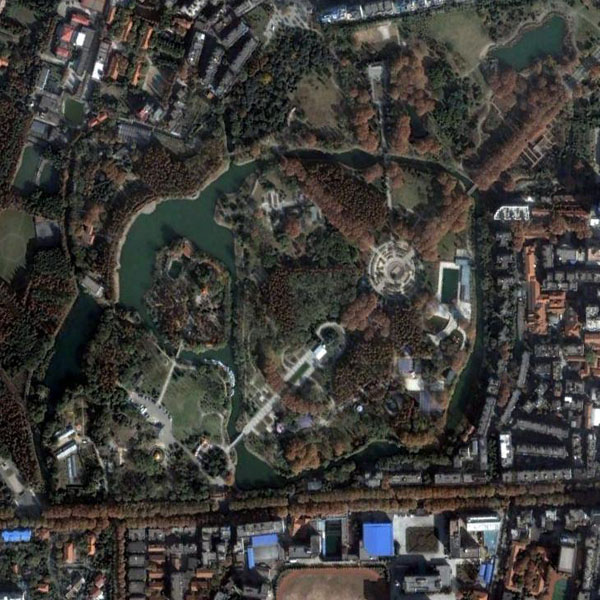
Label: Park